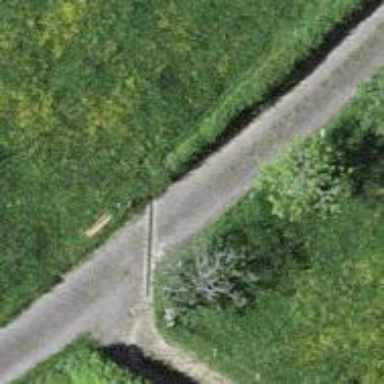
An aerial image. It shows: Well-maintained track road of grade 1.